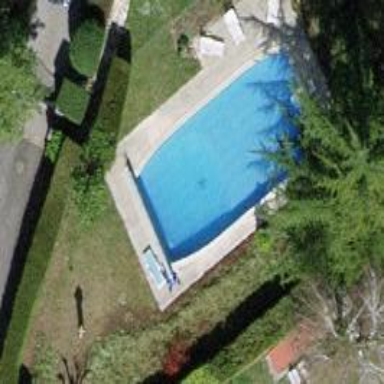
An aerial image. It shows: Swimming pool located in leisure land.